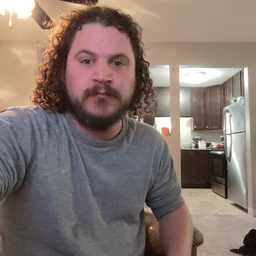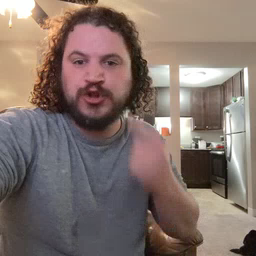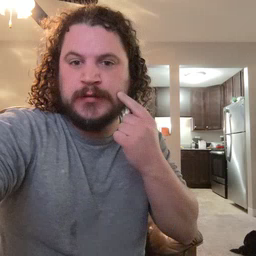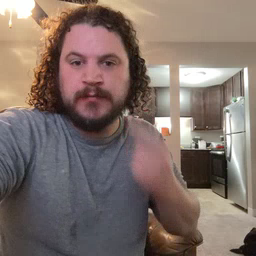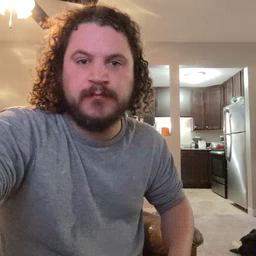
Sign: cheek